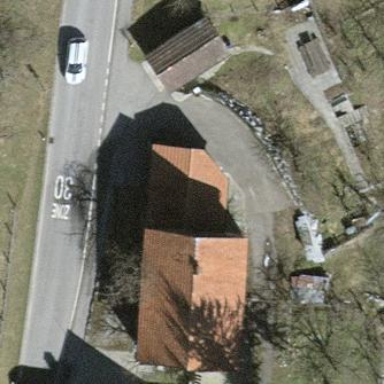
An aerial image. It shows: Group of garages.